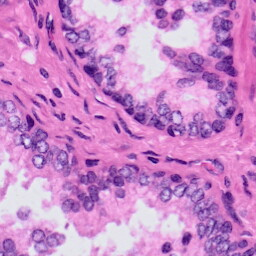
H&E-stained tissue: Prostate